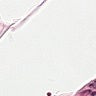
Metastatic tissue present: no